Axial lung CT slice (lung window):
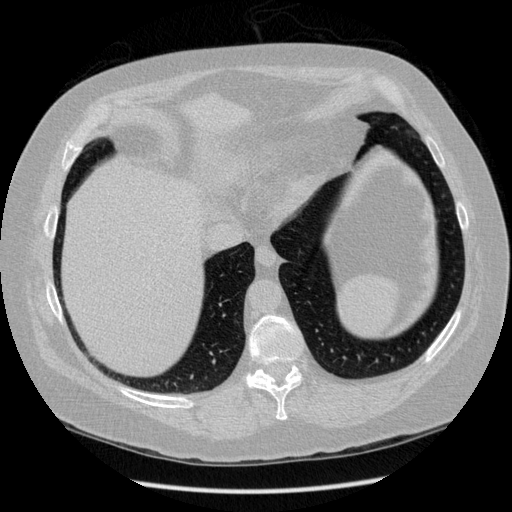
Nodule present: no